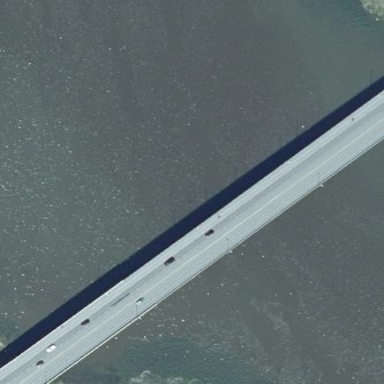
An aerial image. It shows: Man-made bridge.